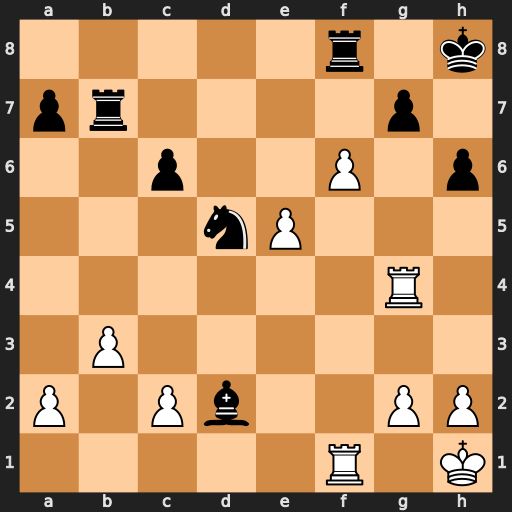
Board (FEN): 5r1k/pr4p1/2p2P1p/3nP3/6R1/1P6/P1Pb2PP/5R1K
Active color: w
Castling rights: -
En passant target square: -
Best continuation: fxg7+ Rxg7 Rxf8+